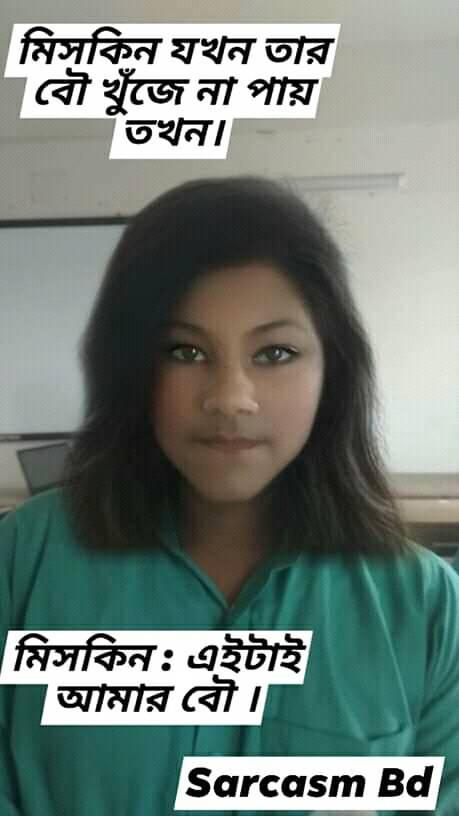
Caption: মিসকিন যখন তার বৌ খুঁজে না পায় তখন ।   মিসকিন :  এইটাই আমার বৌ ।
Label: hate